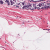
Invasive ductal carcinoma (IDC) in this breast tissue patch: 0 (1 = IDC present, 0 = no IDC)